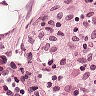
Metastatic tissue present: no